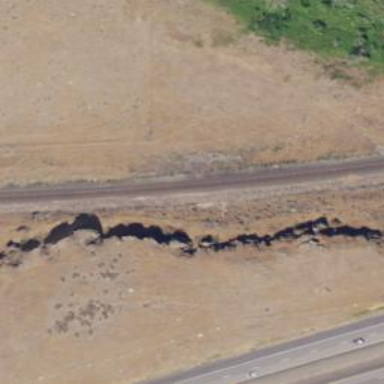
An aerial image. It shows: Railway track.